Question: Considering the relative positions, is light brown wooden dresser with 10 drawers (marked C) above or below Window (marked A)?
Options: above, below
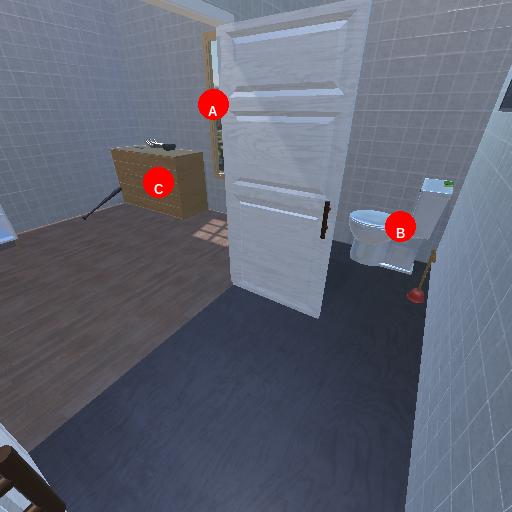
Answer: above